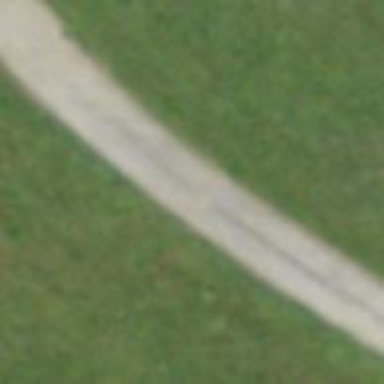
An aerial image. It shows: Service road with unpaved surface.